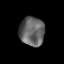
Tissue: lung
Cell type: Others
Senescence score: 0.2097
Nuclear area (px): 716
Mean DAPI intensity: 99.654